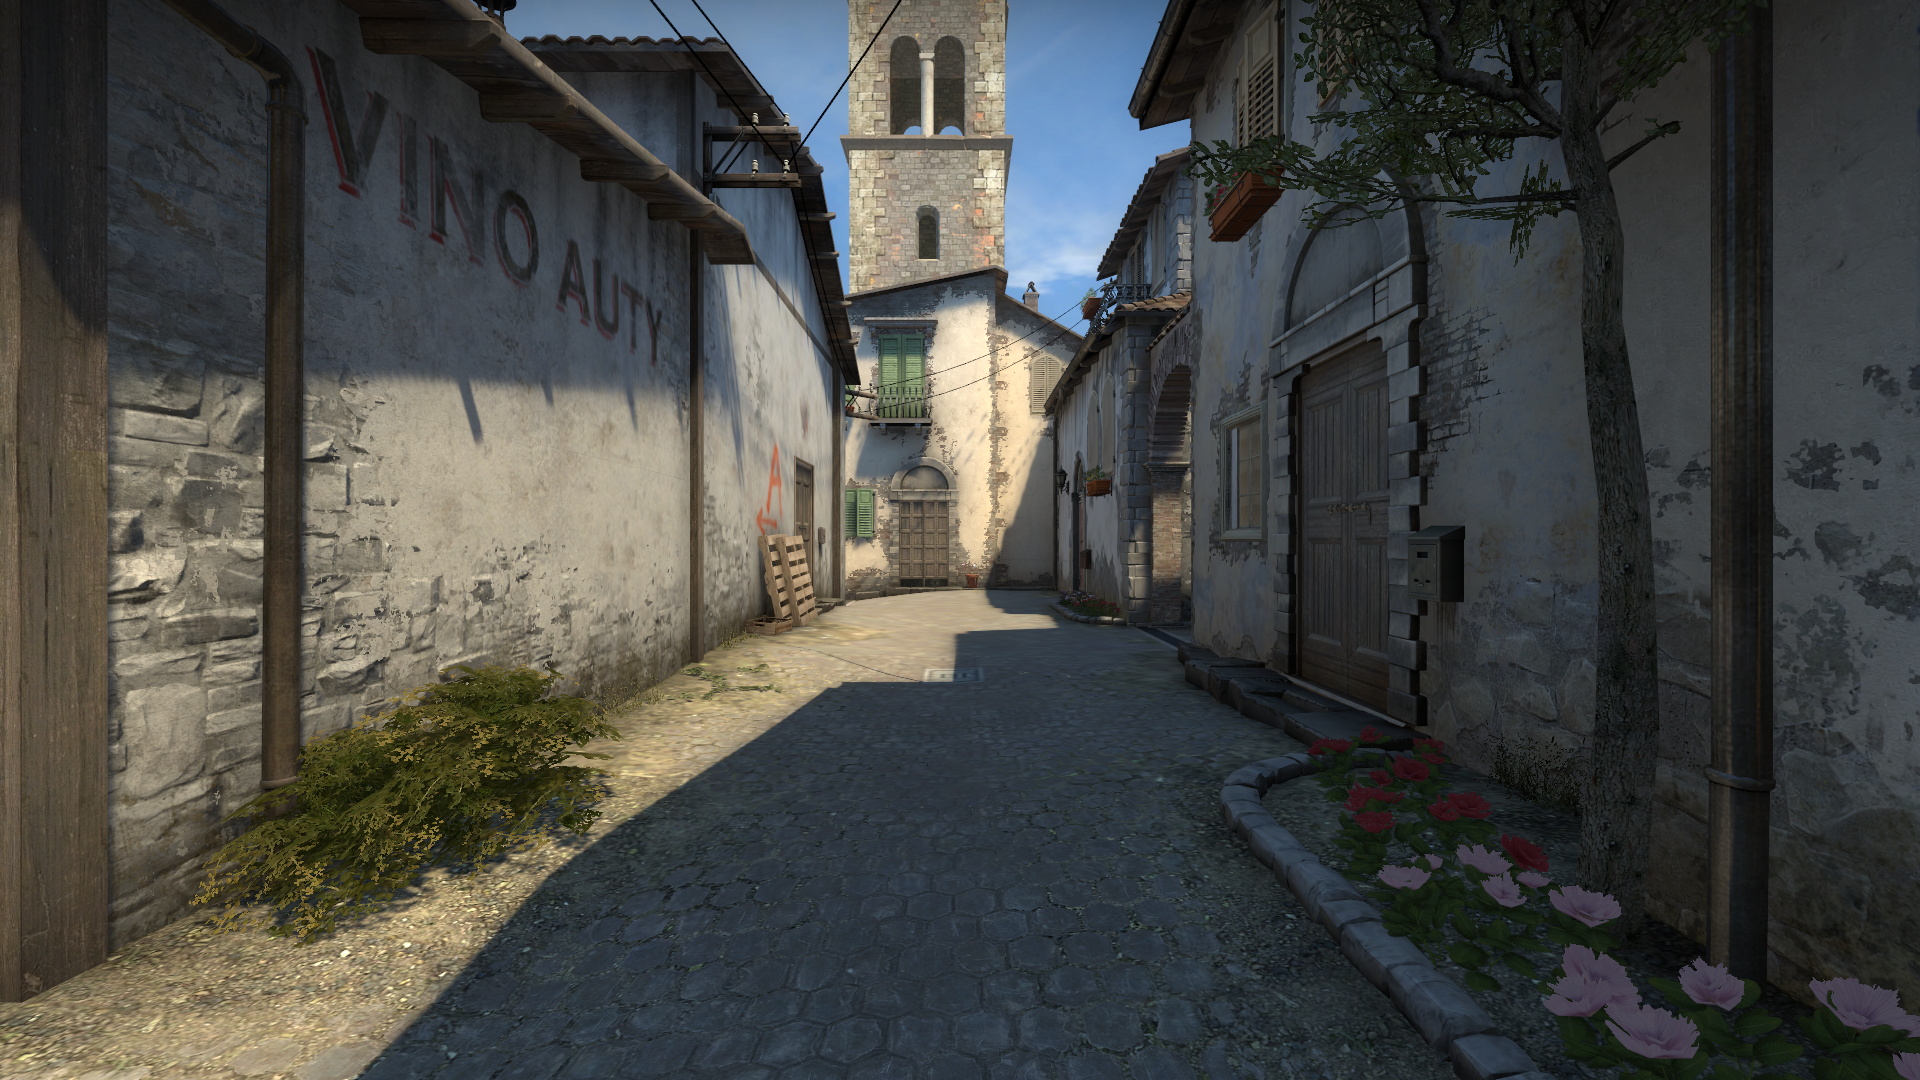
Map: de_inferno